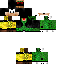
A female human skin with green skin, wearing brown long hair dressed in a green hoodie and brown shorts, featuring a closed mouth.